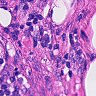
Metastatic tissue present: no